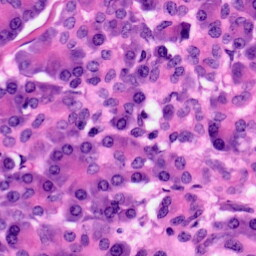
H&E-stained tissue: Pancreatic